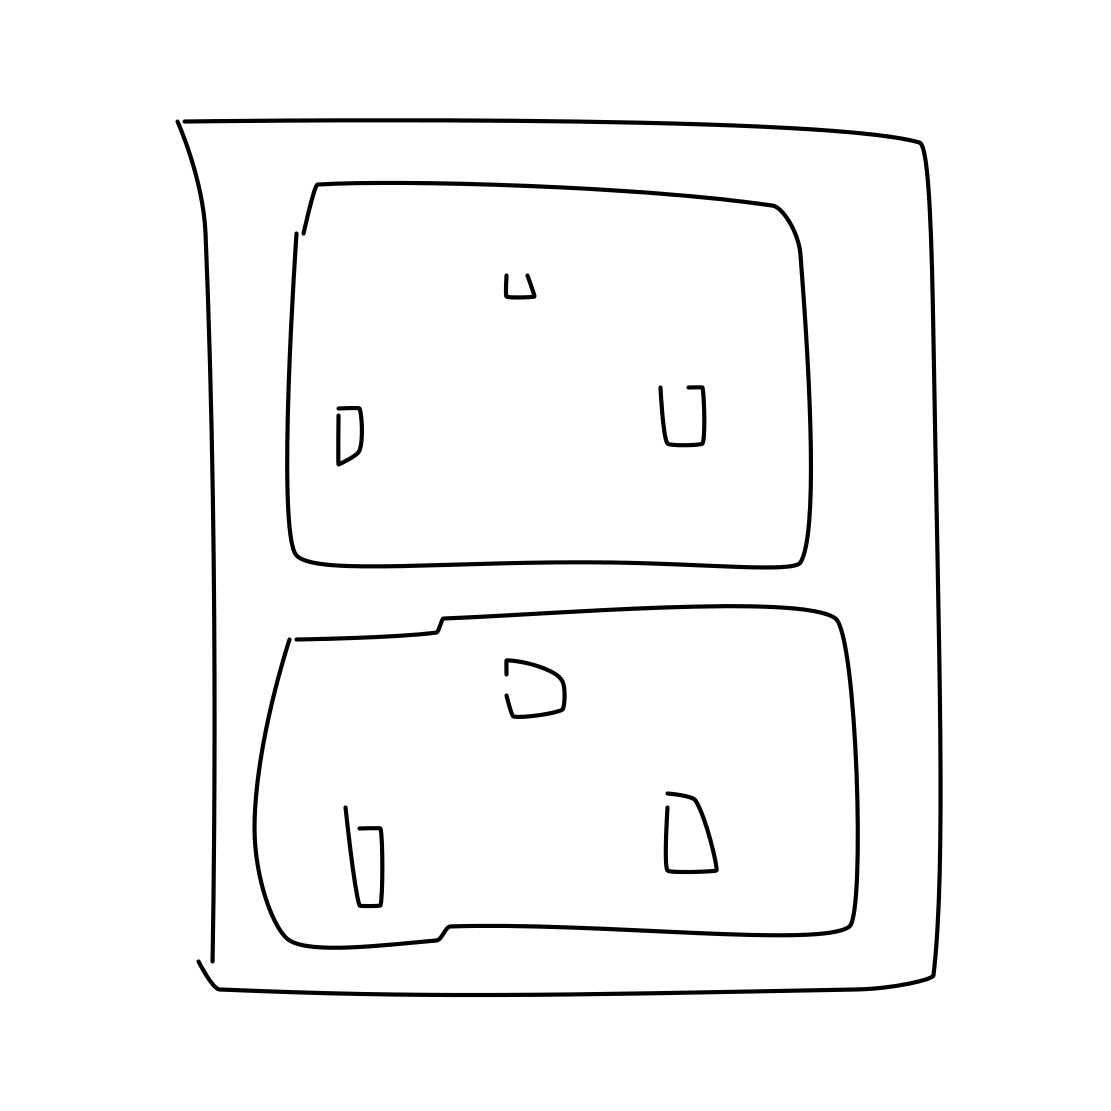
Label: power outlet